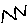
Label: zigzag